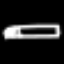
Label: pencil